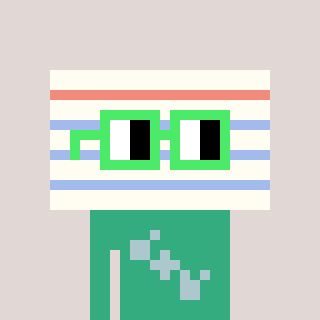
a pixel art character with square light green glasses, a empty notebook page-shaped head and a teal-colored body on a warm background